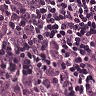
Metastatic tissue present: yes